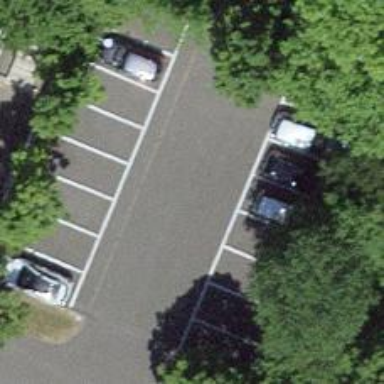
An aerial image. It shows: Parking area.